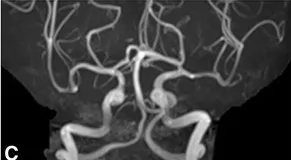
Head magnetic resonance imaging after onset. C: Magnetic resonance angiography demonstrating no steno-occlusive changes.
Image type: radiology (mri)